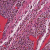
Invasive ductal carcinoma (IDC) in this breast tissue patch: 0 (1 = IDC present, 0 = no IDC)